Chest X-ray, PA view. Patient: 33 years old, sex M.
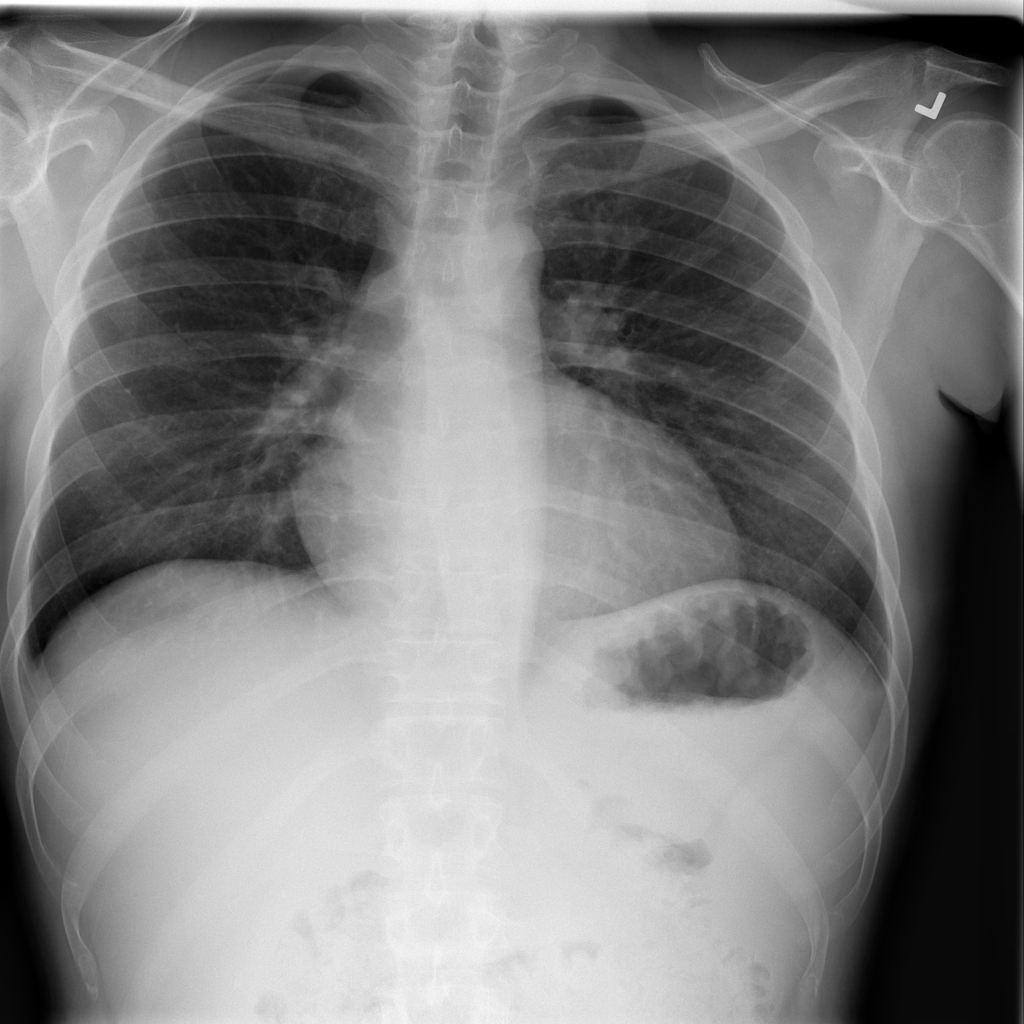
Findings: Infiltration